Question: Using Visual Studio Professional 2017 (Release 15.2 26430.16), when I open a xaml file for a desktop UI that I have developed, I can no longer see the xaml designer (I only see the raw xaml code). This is new behaviour and may be due to me having a system clean-out, so maybe I removed an SDK that I need or something like that?
Are there any Visual Studio error logs I can check for warnings etc?

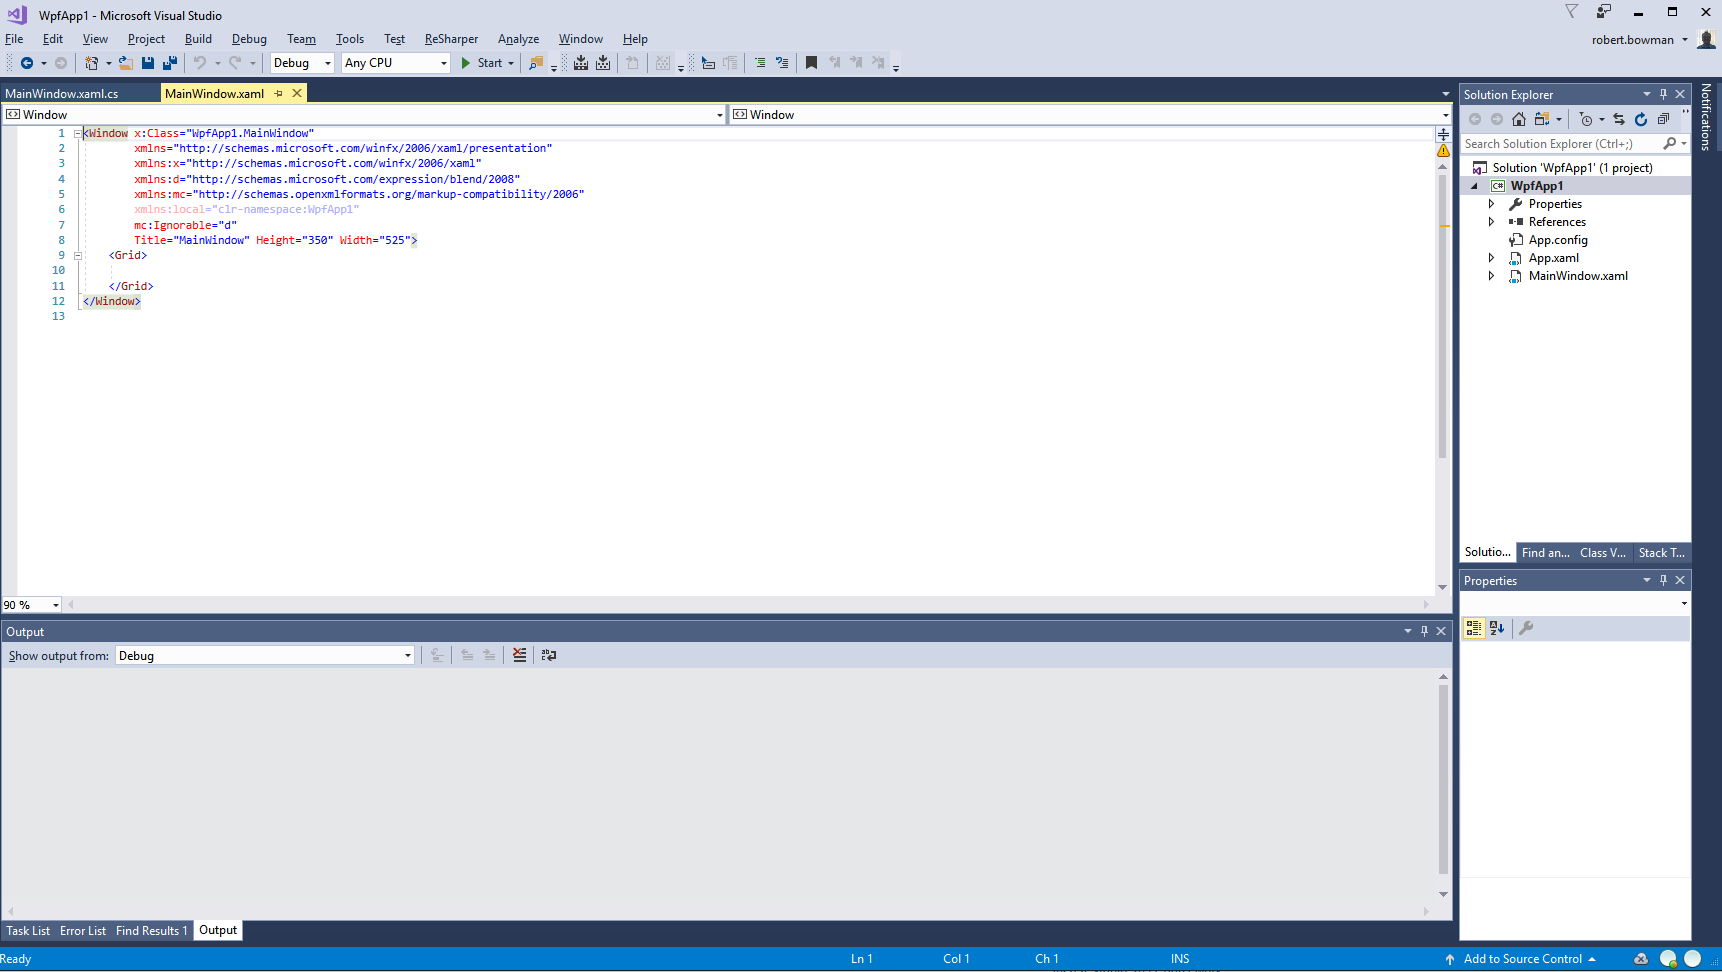
Answer: In the Visual Studio 2017 Installer, I selected all of the SDKs and installed the missing ones. This did not fix the problem by itself, but a subsequent 'repair' from the Visual Studio 2017 Installer (available from the 'hamburger' drop-down) did.
Sometimes, adding or removing SDKs from the Installer toggles the 'Enable XAML Designer' check box under Tools -> Options -> XAML Designer -> General (or perhaps it was the repair step that turned this back on), so ensure that this is checked.